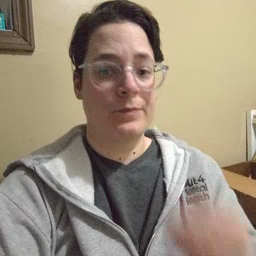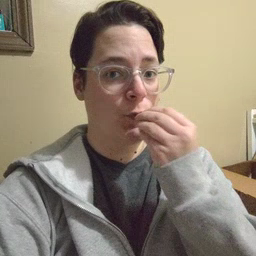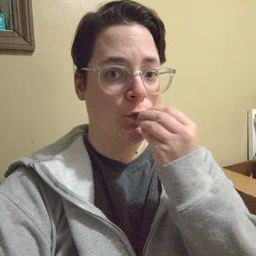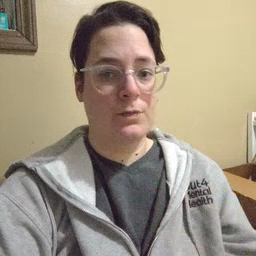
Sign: food